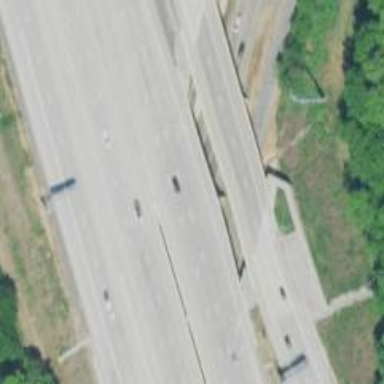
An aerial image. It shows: Bridge over motorway.